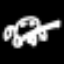
Label: frog